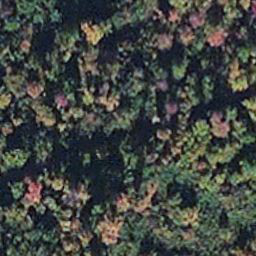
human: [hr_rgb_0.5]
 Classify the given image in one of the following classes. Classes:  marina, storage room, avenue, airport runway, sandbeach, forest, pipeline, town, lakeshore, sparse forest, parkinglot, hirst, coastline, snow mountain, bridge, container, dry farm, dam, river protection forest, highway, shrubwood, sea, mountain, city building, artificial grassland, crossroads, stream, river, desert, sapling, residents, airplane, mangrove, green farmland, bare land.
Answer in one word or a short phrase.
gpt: mangrove